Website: slack
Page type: billing-address
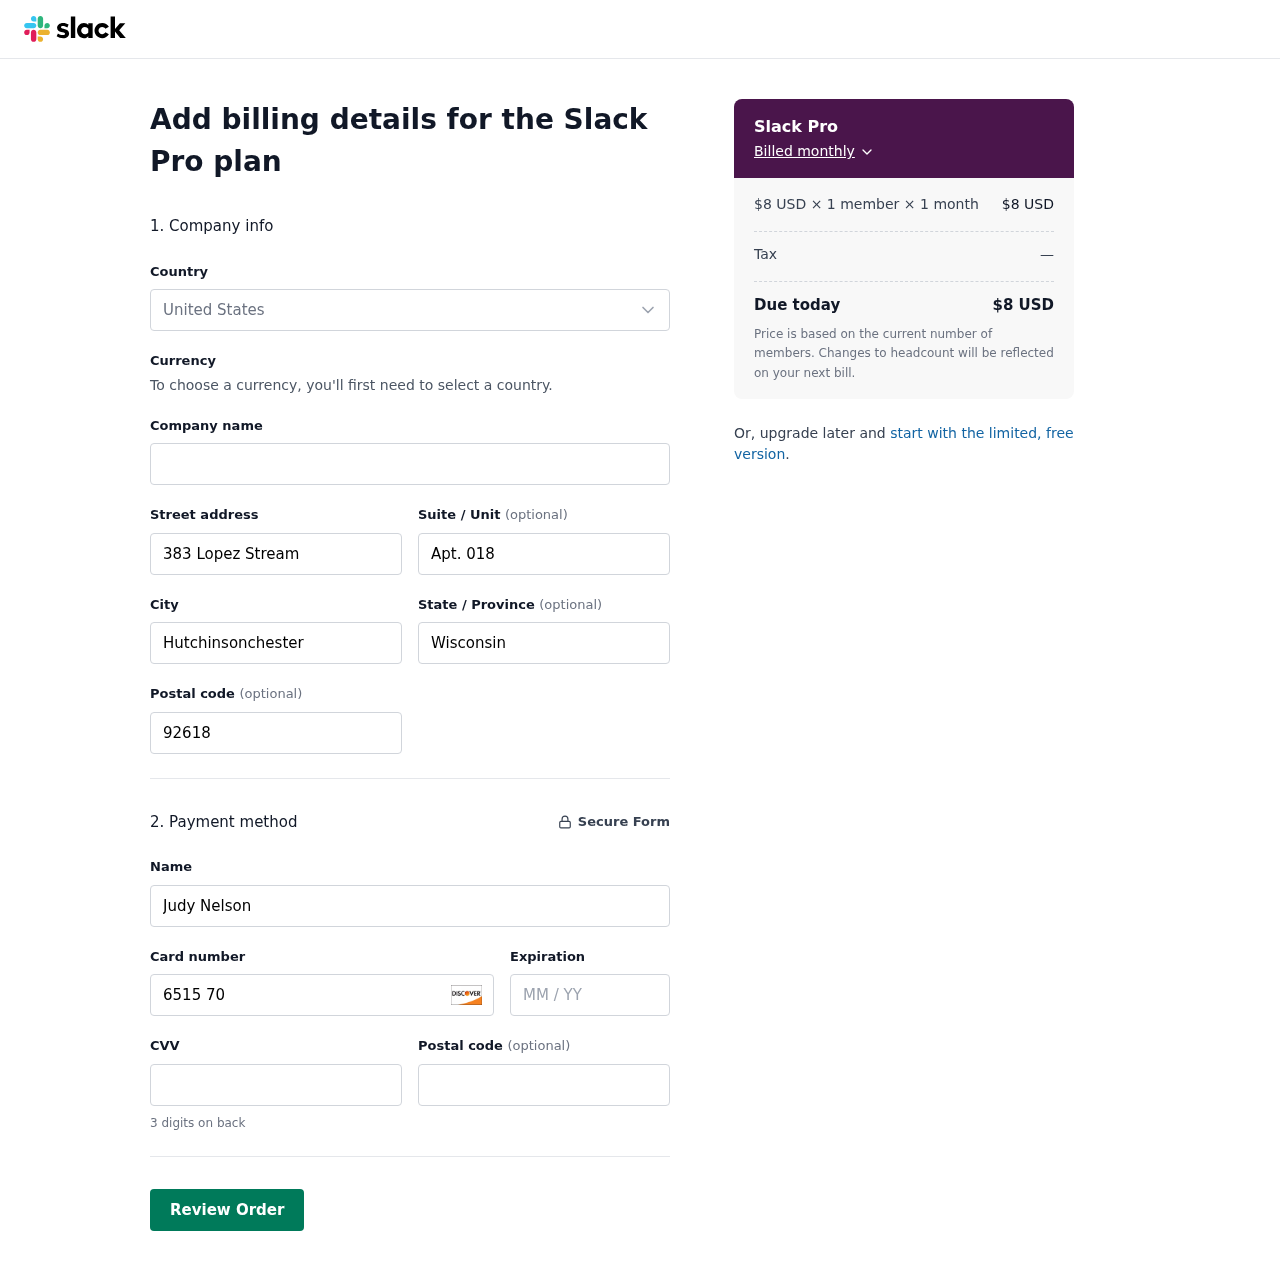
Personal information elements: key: PII_CARD_CVV
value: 365
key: PII_CARD_EXPIRY
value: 09/28
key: PII_CARD_NUMBER
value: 6515 7038 9940 2287
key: PII_CITY
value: Hutchinsonchester
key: PII_COUNTRY
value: United States
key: PII_FULLNAME
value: Judy Nelson
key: PII_POSTCODE
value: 92618
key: PII_POSTCODE2
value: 45019
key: PII_STATE
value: Wisconsin
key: PII_STREET
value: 383 Lopez Stream
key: PII_STREET2
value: Apt. 018
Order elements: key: ORDER_PLAN_PRICE
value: $8 USD
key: ORDER_NUM_MEMBERS
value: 1 member
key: ORDER_NUM_MONTHS
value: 1 month
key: ORDER_SUBTOTAL
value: $8 USD
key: ORDER_TAX
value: —
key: ORDER_TOTAL
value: $8 USD